Question: Count the number of objects in the diagram.
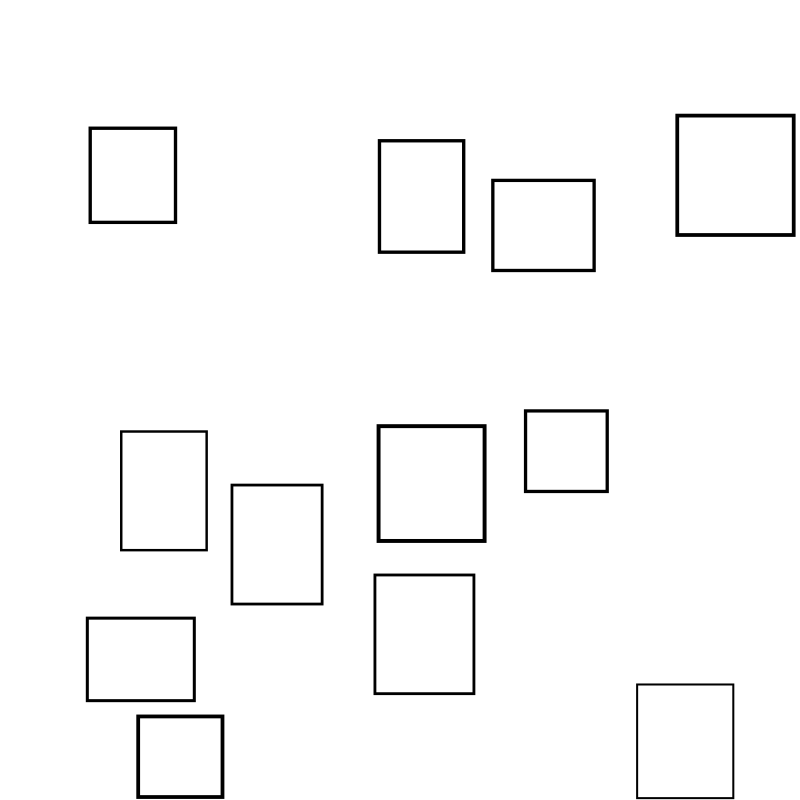
Answer: 12